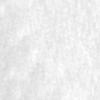
Label: no_change